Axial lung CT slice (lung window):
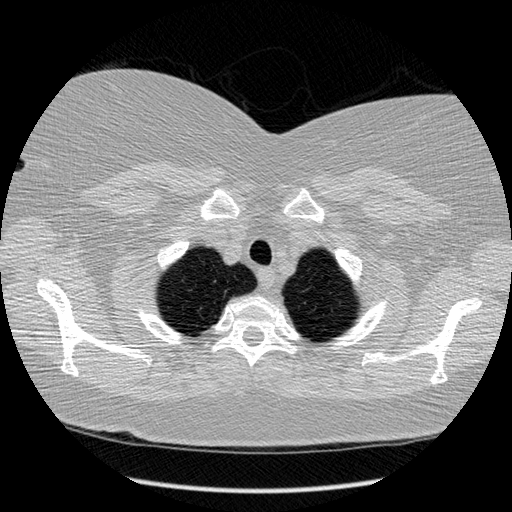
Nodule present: no